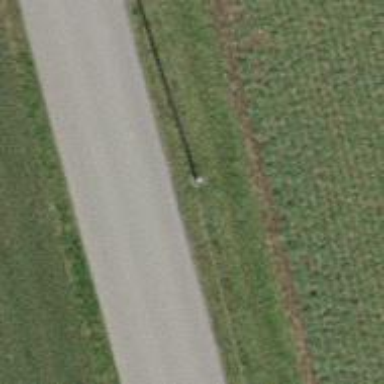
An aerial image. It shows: Power pole.